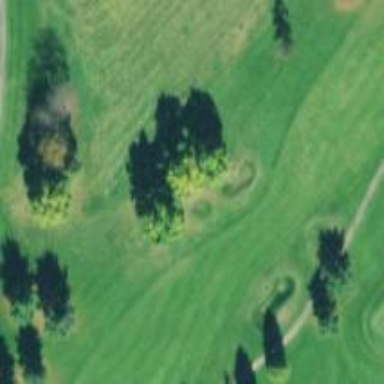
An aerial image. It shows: Golf hole.